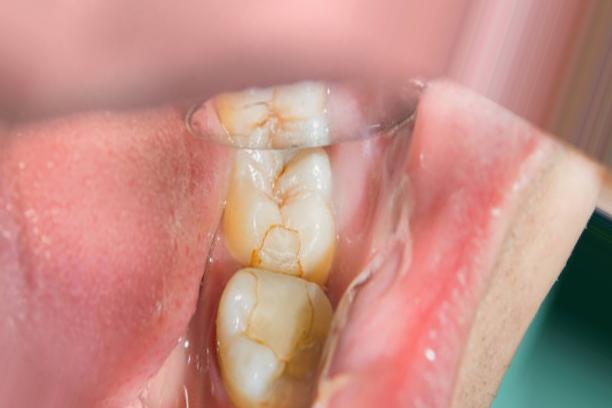
Condition: Caries